Question: i trying get all array records from Xml using Linq but it gets error object null and i successfully fetched the single array but i cant able to fetch more than one array like XML file
c# File
'''
var xml = XDocument.Load("C:\Applications\tidenew\TideTest\TideTest\Files\" + FileName);
var format = from data in xml.Descendants("Bordereau")
select new
{
//Step 7
CoreFinancialList = data.Element("Financial").Elements("CoreFinancial")
.Select(s => new
{
FieldTypeEnum = s.Element("FieldTypeEnum").Value,
IsGpBasedRiskOrder = s.Element("IsGpBasedRiskOrder").Value,
IsMultiSelect = s.Element("IsMultiSelect").Value,
LableText = s.Element("LableText").Value,
MappingOptions = s.Element("MappingOptions").Value,
MappingOptionsColumns = s.Elements("MappingOptionsColumns")
.Elements("value")
.Select(x => x.Value)
.ToArray(),
MappingType = s.Element("MappingType").Value,
SchemaField = s.Element("SchemaField").Value,
Value = s.Element("Value").Value,
ErrCount = s.Element("ErrCount").Value,
valueError = s.Element("valueError").Value,
}).ToList(),
};
'''
this is my code to fetch array of records from XML
XML File
'''
<Financial>
<CoreFinancial>
<FieldTypeEnum>0</FieldTypeEnum>
<IsGpBasedRiskOrder>true</IsGpBasedRiskOrder>
<IsMultiSelect>false</IsMultiSelect>
<LableText>Risk Currency</LableText>
<MappingOptions></MappingOptions>
<MappingOptionsColumns></MappingOptionsColumns>
<MappingType>3</MappingType>
<SchemaField>RiskCurrrency</SchemaField>
<Value>GBP</Value>
<ErrCount>0</ErrCount>
<valueError>false</valueError>
</CoreFinancial>
<CoreFinancial>
<FieldTypeEnum>1</FieldTypeEnum>
<IsGpBasedRiskOrder>true</IsGpBasedRiskOrder>
<IsMultiSelect>false</IsMultiSelect>
<LableText>Premium Currenc</LableText>
<MappingOptions></MappingOptions>
<MappingOptionsColumns></MappingOptionsColumns>
<MappingType>3</MappingType>
<SchemaField>PremiumCurrency</SchemaField>
<Value>GBP</Value>
<ErrCount>0</ErrCount>
<valueError>false</valueError>
</CoreFinancial>
<CoreFinancial>
<FieldTypeEnum>3</FieldTypeEnum>
<IsGpBasedRiskOrder>true</IsGpBasedRiskOrder>
<IsMultiSelect>true</IsMultiSelect>
<LableText>Gross Premium</LableText>
<MappingOptions></MappingOptions>
<MappingOptionsColumns type="Array">
<value>Gross Premium</value>
<value>Address 1</value>
</MappingOptionsColumns>
<MappingType>5</MappingType>
<SchemaField>GrossPremium</SchemaField>
<Value></Value>
<ErrCount>0</ErrCount>
<valueError>false</valueError>
</CoreFinancial>
</Financial>
'''
Error image

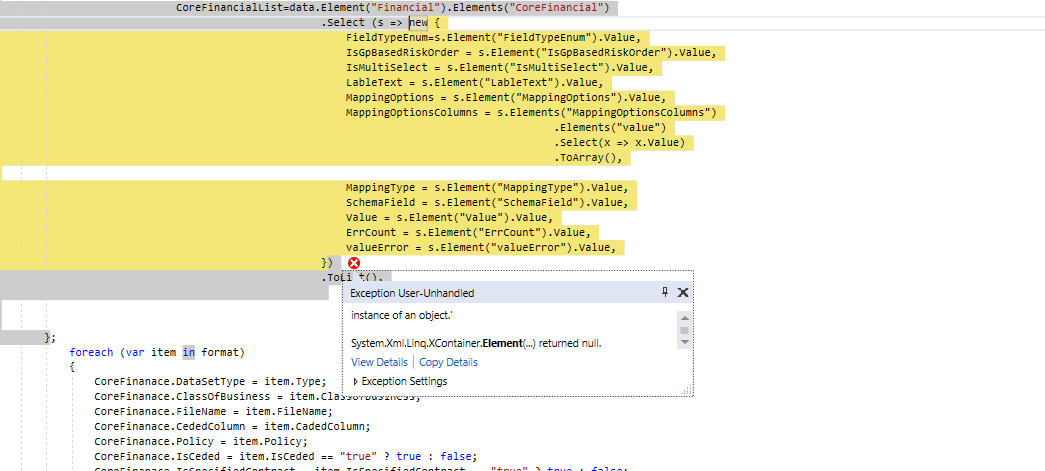
Answer: .Net have another method of deserialization xml's
1) Generate structure of your xml by using <URL>
For xsd method* Generate the xsd using cmd:
xsd foo.xml
xsd foo.xsd /classes
2) Bring your xml class to project
'''
public class CoreFinancial {
public string FieldTypeEnum { get; set; }
public string IsGpBasedRiskOrder { get; set; }
public string IsMultiSelect { get; set; }
public string LableText { get; set; }
public string MappingOptions { get; set; }
public string MappingType { get; set; }
public string SchemaField { get; set; }
public string Value { get; set; }
public string ErrCount { get; set; }
public string ValueError { get; set; }
public MappingOptionsColumns MappingOptionsColumns { get; set; }
}
public class MappingOptionsColumns {
[XmlElement(ElementName="value")]
public List<string> Value { get; set; }
[XmlAttribute(AttributeName="type")]
public string Type { get; set; }
}
public class Financial {
public List<CoreFinancial> CoreFinancial { get; set; }
}
'''
3) Use XmlSerializer for deserialization
'''
XmlSerializer ser = new XmlSerializer(typeof(Financial));
Financial finlist;
using (XmlReader reader = XmlReader.Create(path)) //Path to your xml with filename
{
finlist = (Financial) ser.Deserialize(reader);
}
foreach (var item in finlist) {
//use item and do whatever your wants
}
'''